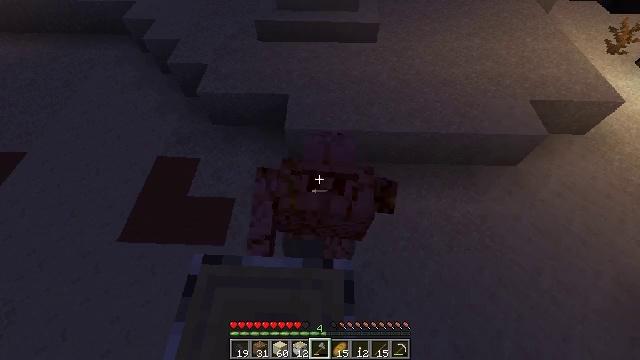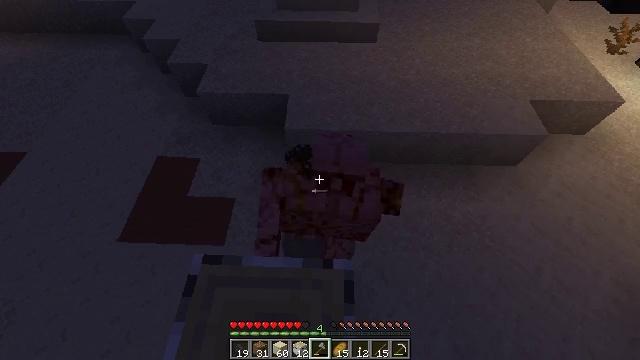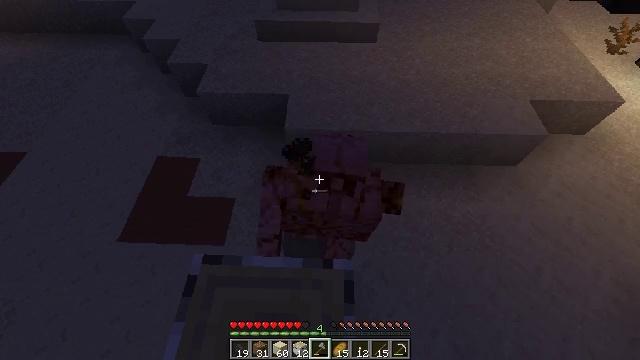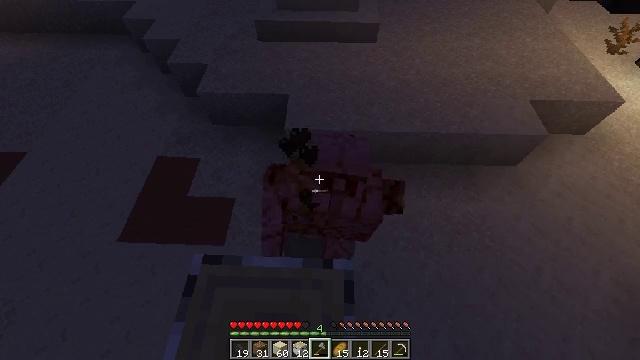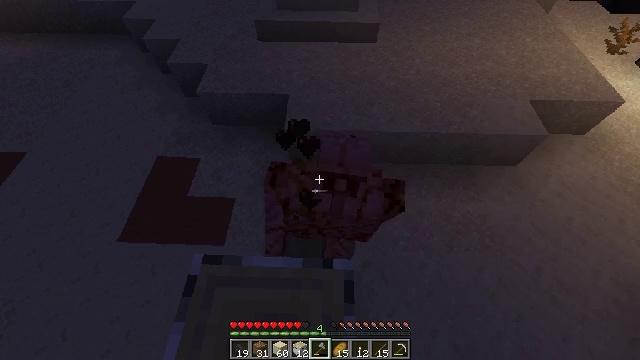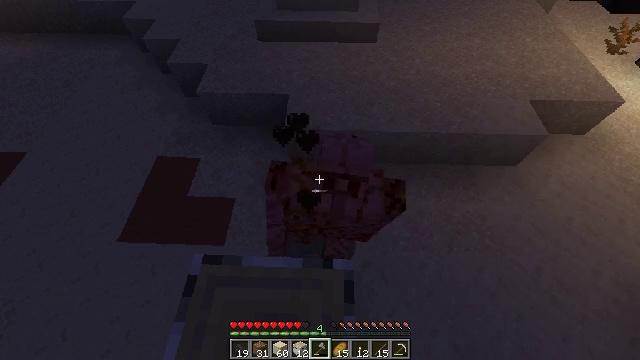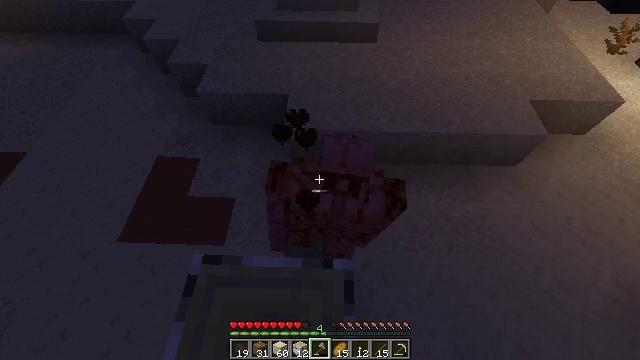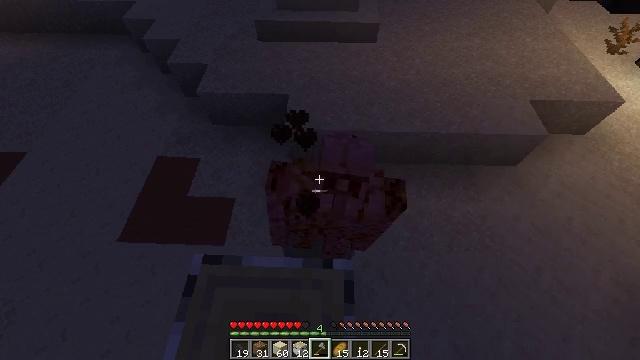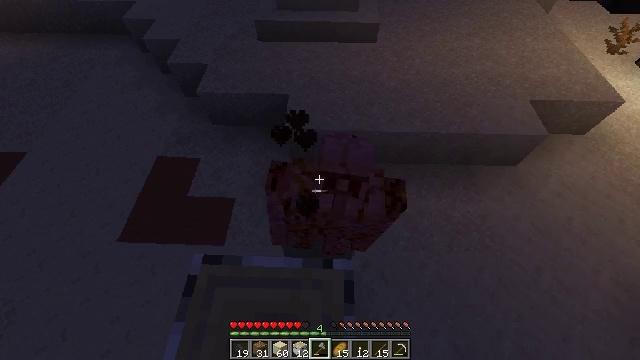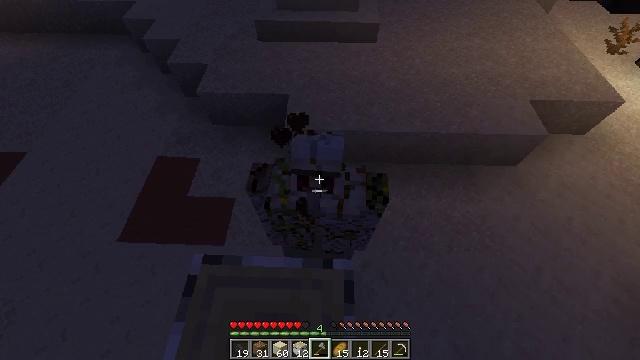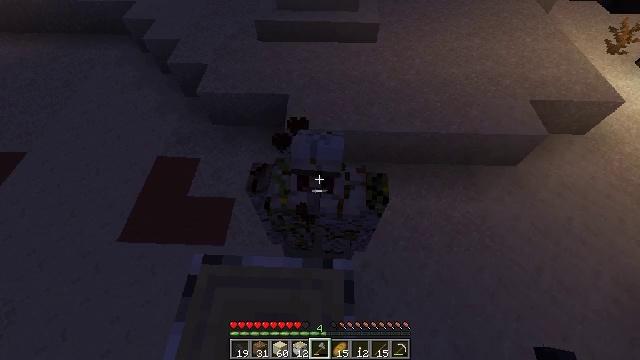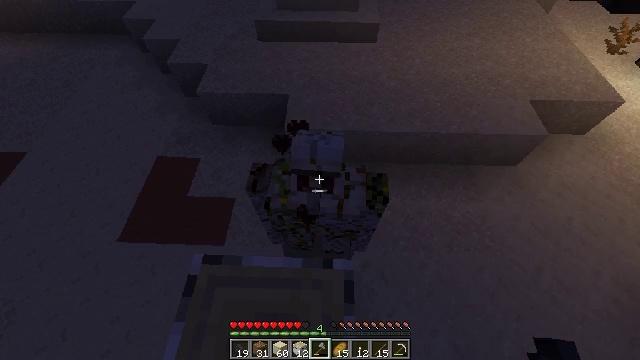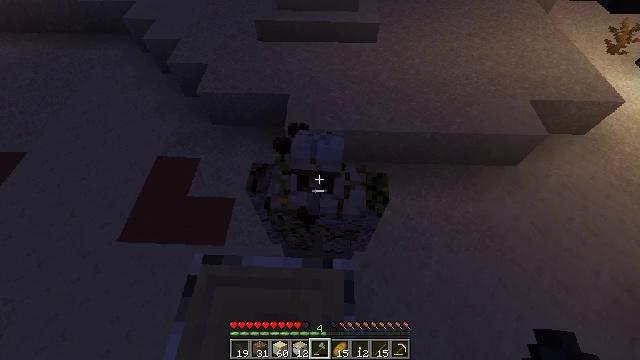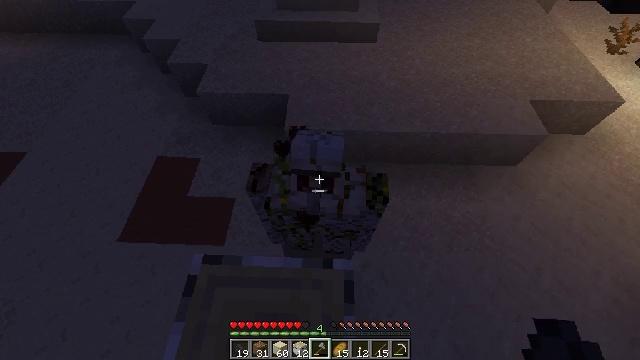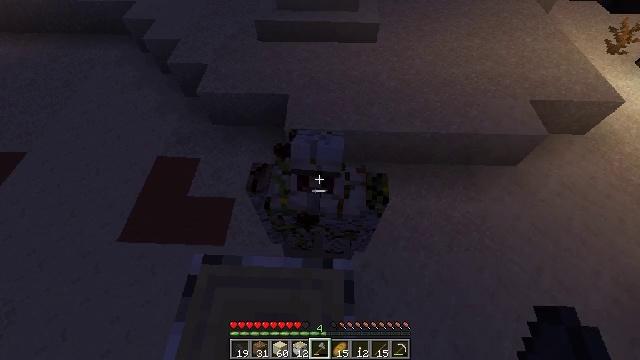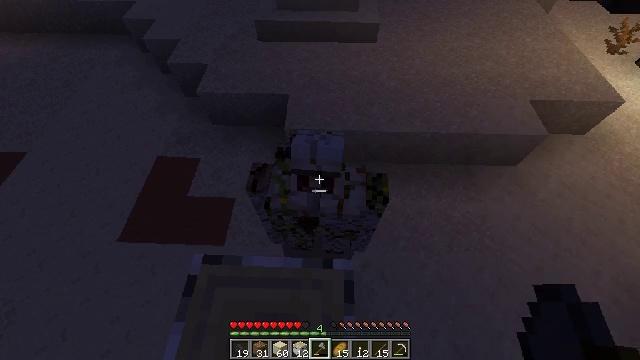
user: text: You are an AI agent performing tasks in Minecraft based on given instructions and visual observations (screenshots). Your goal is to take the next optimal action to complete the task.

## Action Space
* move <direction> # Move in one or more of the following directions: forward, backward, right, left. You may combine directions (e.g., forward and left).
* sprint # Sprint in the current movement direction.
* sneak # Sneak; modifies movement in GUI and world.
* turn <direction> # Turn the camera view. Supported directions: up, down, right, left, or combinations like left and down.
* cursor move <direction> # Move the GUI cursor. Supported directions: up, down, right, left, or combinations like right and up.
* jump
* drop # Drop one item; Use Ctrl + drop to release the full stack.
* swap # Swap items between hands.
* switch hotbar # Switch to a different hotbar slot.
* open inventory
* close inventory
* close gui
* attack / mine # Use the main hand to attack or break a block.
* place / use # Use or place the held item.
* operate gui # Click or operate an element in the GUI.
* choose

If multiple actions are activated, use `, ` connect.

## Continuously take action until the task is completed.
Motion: motion action
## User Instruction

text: Combat the iron golem.
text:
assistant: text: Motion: no_op
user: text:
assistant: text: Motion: no_op
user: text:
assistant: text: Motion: no_op
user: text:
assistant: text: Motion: no_op
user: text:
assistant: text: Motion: no_op
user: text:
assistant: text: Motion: no_op
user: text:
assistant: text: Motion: no_op
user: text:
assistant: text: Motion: no_op
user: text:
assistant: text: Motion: no_op
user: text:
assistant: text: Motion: no_op
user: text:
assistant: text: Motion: no_op
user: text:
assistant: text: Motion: no_op
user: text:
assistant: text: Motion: no_op
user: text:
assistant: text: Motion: no_op
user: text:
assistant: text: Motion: no_op
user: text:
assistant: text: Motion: no_op
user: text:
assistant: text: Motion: no_op
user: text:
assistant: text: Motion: no_op
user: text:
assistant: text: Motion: no_op
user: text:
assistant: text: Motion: no_op
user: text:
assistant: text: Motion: attack / mine
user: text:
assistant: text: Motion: attack / mine
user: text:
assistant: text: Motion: attack / mine
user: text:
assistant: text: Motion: no_op
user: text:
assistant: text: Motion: no_op
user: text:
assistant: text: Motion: no_op